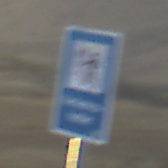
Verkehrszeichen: Verkehrshelfer
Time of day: SunriseSunset
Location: Outdoor (Nature)
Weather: Clear
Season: NotSpecified
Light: Natural